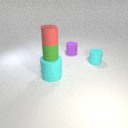
large cyan rubber cylinder below small red rubber cylinder